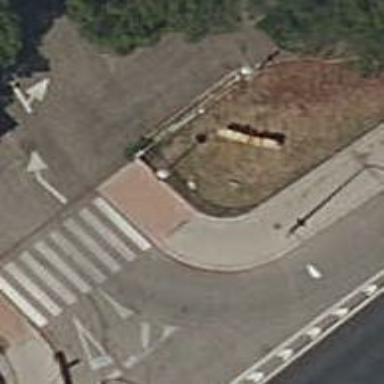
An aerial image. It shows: Sidewalk.